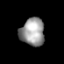
Tissue: prostate
Cell type: T cells
Senescence score: 0.8234
Nuclear area (px): 657
Mean DAPI intensity: 154.431